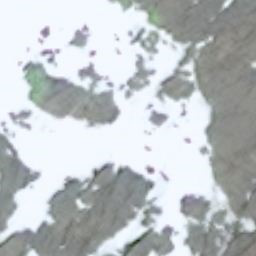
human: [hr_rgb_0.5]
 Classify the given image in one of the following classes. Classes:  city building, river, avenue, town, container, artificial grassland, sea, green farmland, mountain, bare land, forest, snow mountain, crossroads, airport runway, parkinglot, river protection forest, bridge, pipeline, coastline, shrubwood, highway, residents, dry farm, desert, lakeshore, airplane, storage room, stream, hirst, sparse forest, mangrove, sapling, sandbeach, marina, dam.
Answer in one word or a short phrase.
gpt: snow mountain